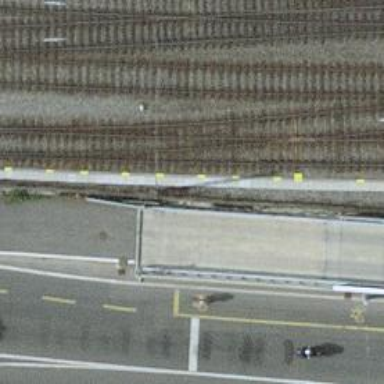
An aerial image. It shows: Rail siding with electrified contact lines for trains.